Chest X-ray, AP view. Patient: 39 years old, sex F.
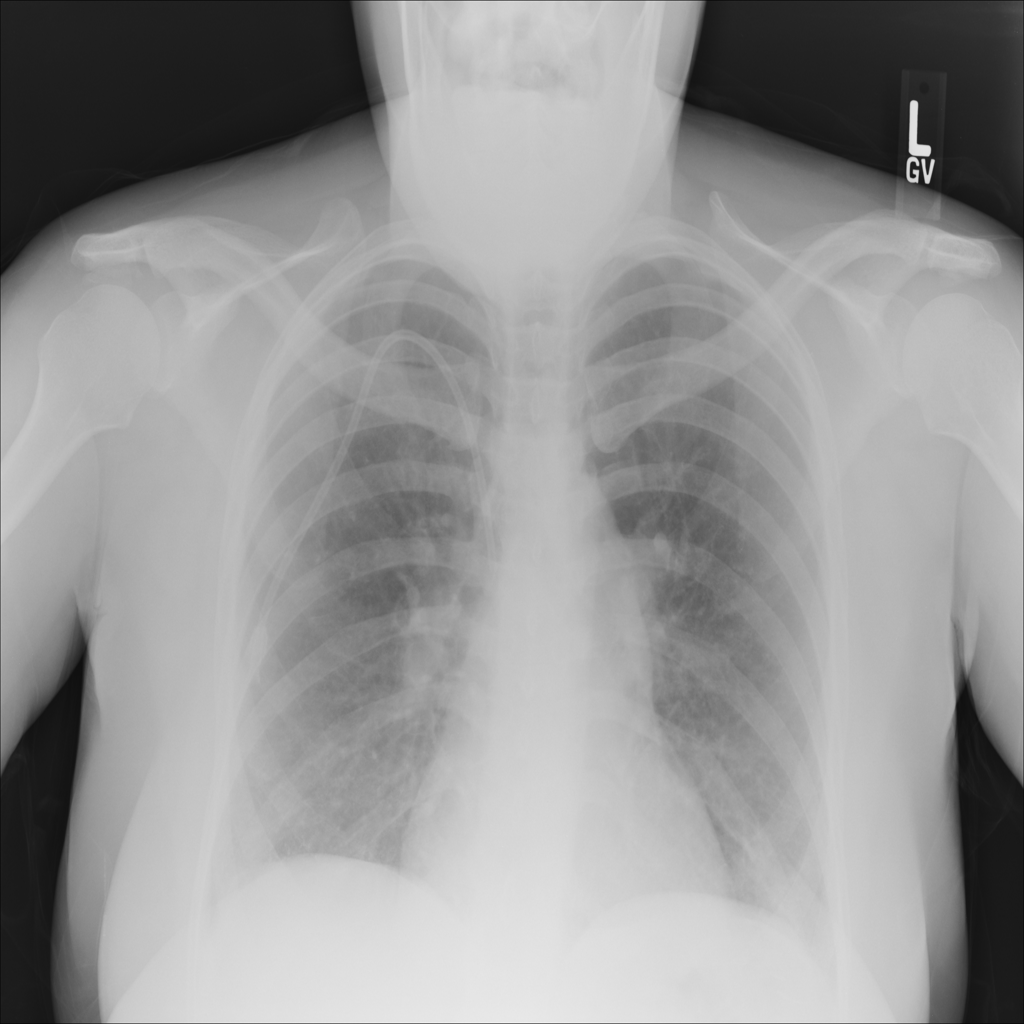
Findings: No Finding